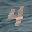
Label: 4